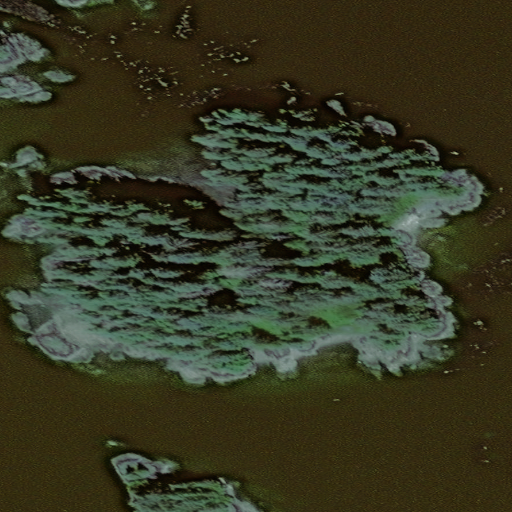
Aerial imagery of island in Alaska named Christmas Island containing only unknown